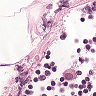
Metastatic tissue present: no